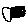
Label: hexagon